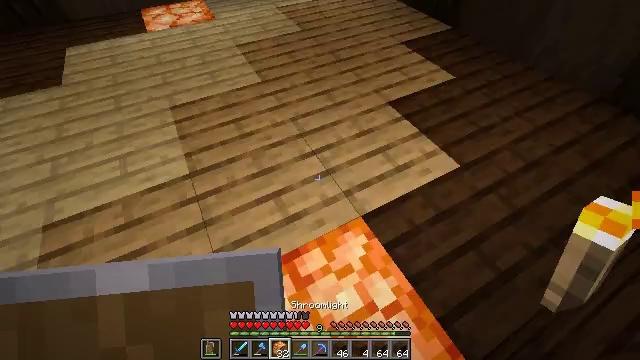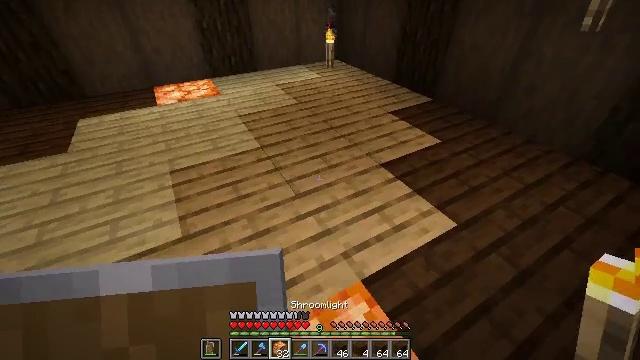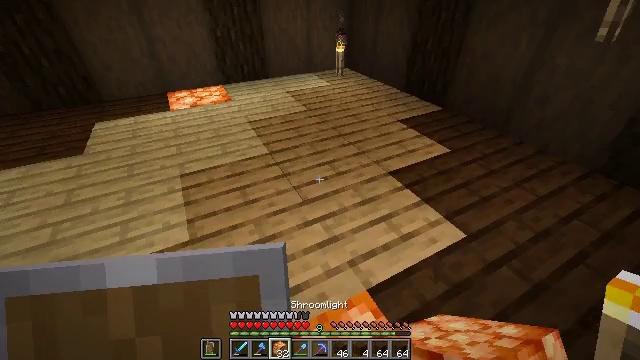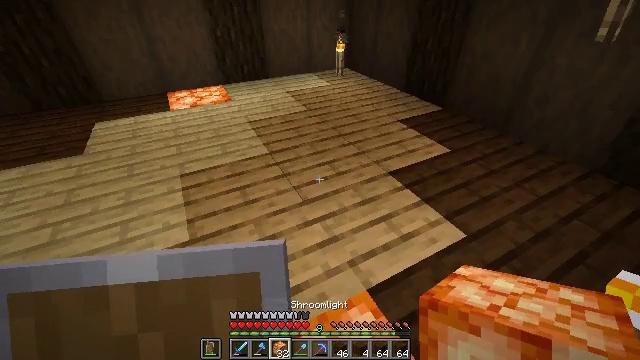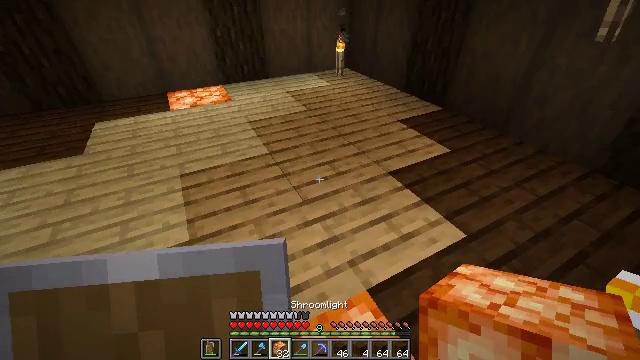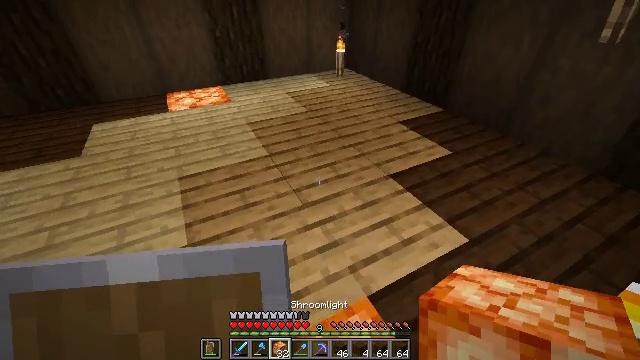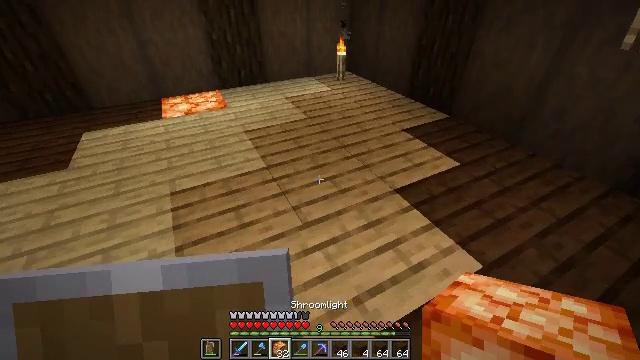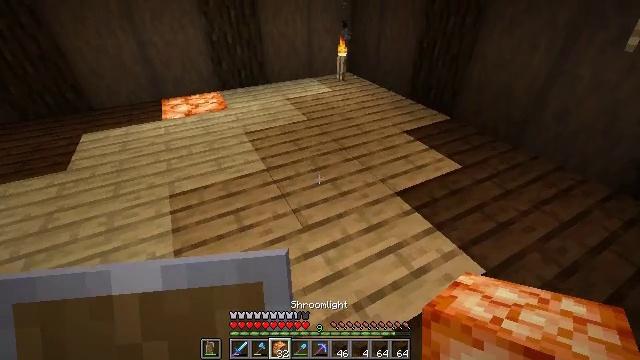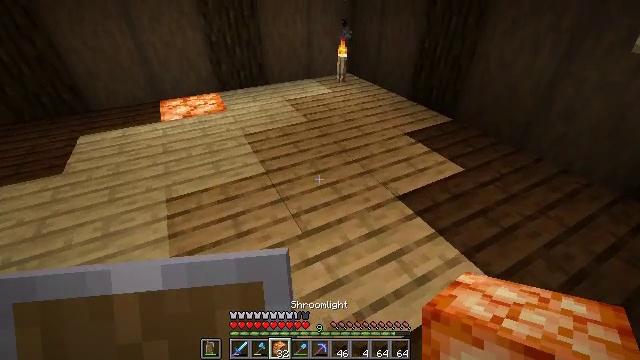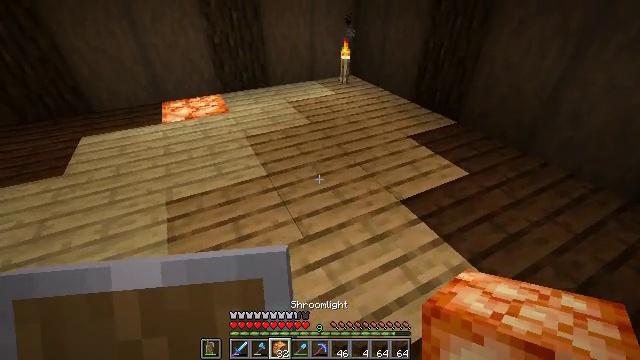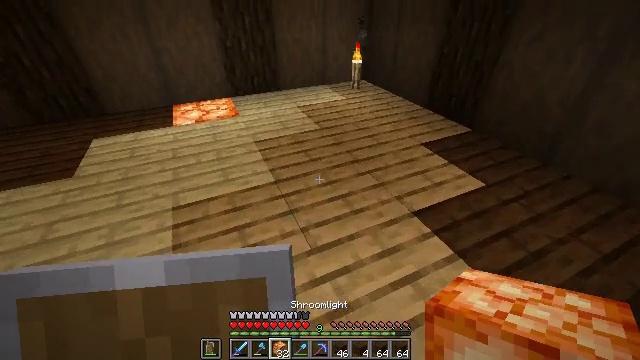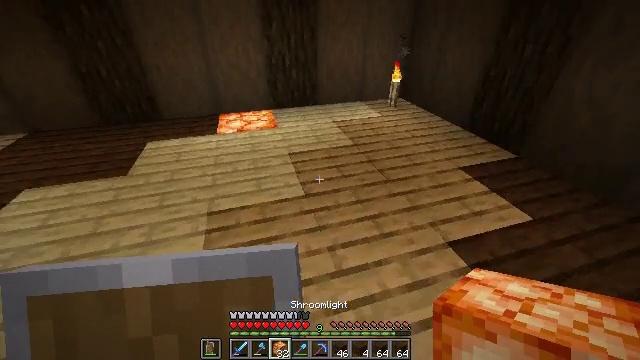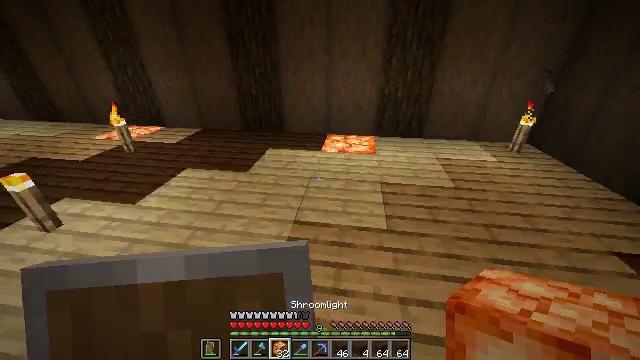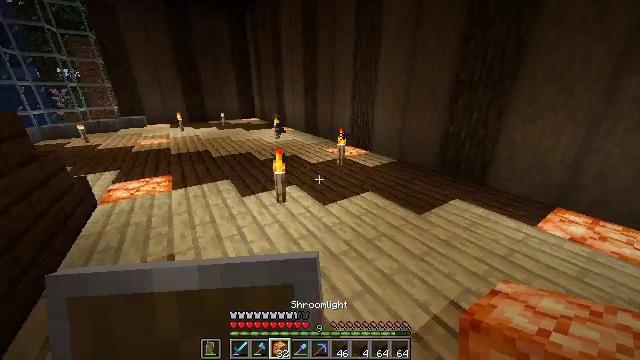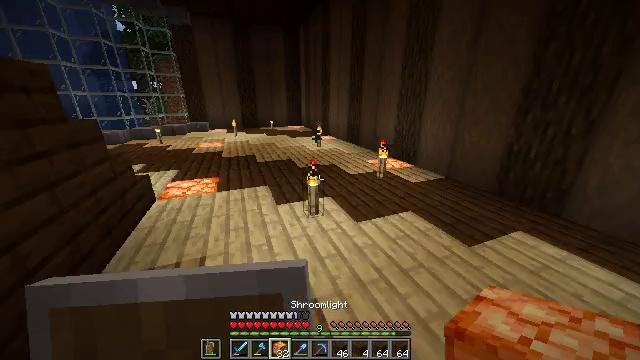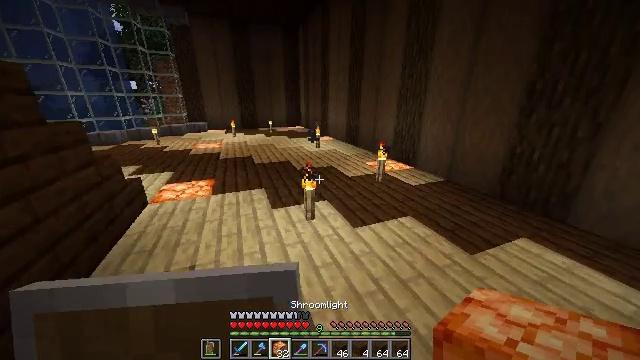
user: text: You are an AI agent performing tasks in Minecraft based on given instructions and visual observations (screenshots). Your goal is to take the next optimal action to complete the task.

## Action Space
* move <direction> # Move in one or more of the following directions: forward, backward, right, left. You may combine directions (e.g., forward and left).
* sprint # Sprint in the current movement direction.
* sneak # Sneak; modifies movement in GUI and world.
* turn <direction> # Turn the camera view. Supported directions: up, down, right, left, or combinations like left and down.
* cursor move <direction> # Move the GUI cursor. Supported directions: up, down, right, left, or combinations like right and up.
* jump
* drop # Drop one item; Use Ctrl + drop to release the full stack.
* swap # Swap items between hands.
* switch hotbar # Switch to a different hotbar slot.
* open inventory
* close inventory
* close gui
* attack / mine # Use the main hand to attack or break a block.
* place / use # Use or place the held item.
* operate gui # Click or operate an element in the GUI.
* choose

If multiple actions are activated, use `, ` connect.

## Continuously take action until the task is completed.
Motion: motion action
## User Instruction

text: Collect dark oak slab for reuse.
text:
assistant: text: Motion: turn right and up
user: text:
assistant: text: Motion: turn left and up
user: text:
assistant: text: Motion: no_op
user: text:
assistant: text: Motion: no_op
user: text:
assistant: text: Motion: move forward
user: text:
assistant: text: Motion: move forward
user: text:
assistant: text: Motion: no_op
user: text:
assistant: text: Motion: no_op
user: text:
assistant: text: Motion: no_op
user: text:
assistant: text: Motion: move forward, turn left
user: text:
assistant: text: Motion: move forward, turn left and up
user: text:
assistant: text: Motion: move forward, turn left and up
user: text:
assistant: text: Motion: move forward, turn left and up
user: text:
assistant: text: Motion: move forward, turn left and up
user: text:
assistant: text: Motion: move forward
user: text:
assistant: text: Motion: move forward
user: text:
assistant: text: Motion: move forward
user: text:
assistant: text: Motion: move forward
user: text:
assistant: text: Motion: move forward
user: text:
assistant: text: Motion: move forward
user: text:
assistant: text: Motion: move forward, turn left and up
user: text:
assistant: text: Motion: move forward, turn left and up
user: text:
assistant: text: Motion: move forward, turn left, jump
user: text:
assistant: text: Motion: move forward, turn up, jump
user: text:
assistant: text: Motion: move forward and move right, turn up, jump
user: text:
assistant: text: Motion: move forward and move right, jump
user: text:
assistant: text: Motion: move forward and move right, jump
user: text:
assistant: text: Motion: move forward and move right, jump
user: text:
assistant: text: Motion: move forward and move right, jump
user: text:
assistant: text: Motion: move forward and move right